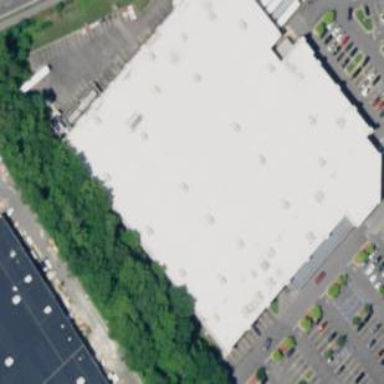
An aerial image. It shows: Wholesale shop housed in building.